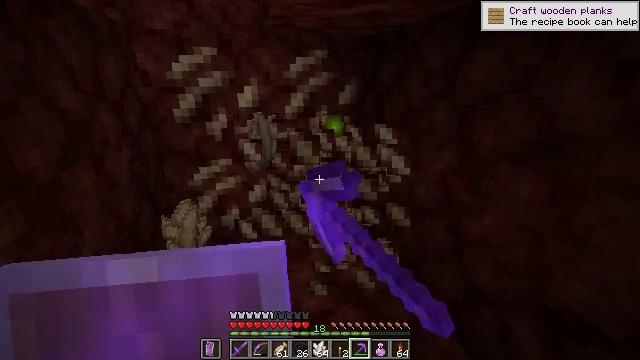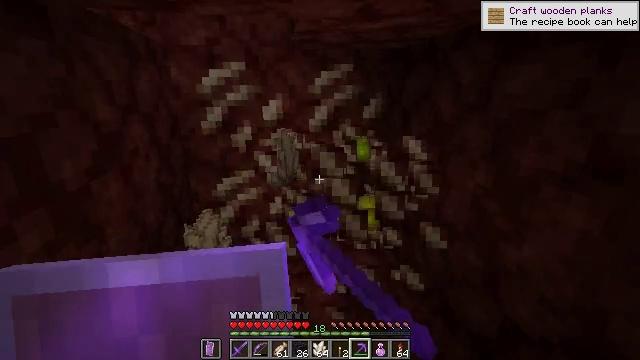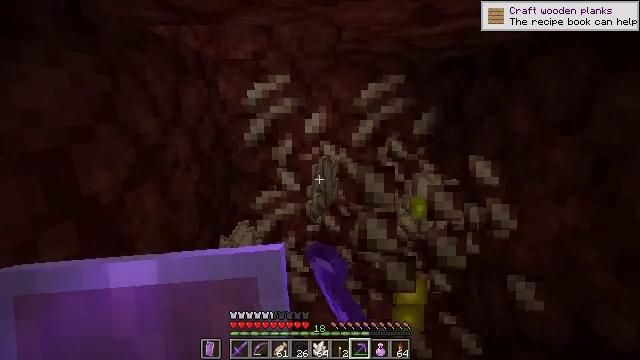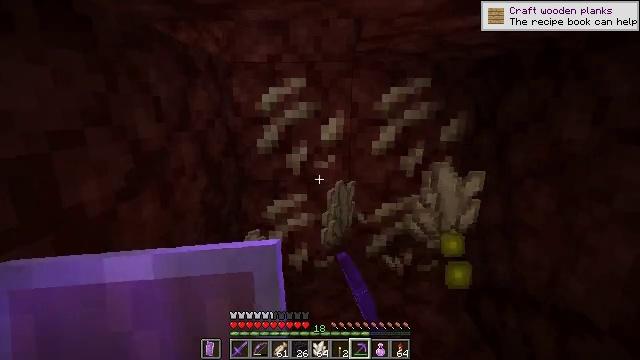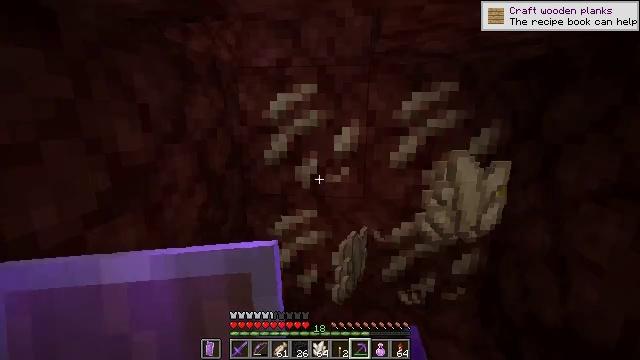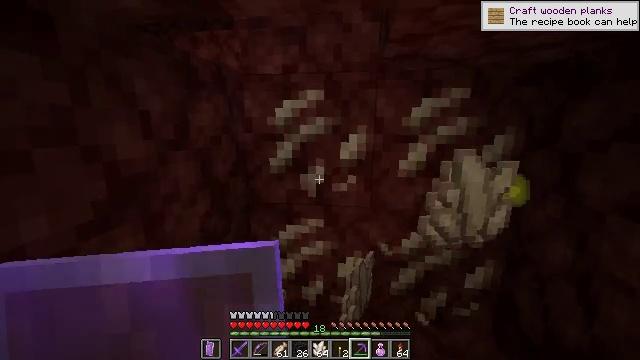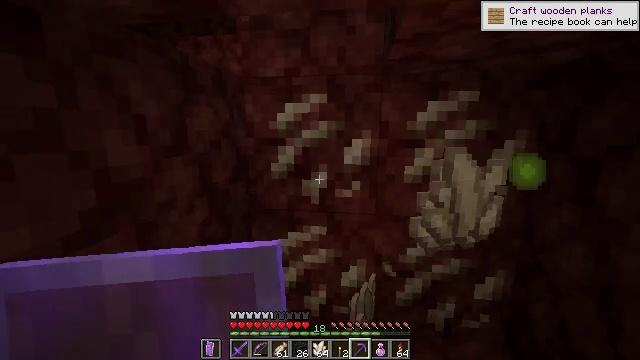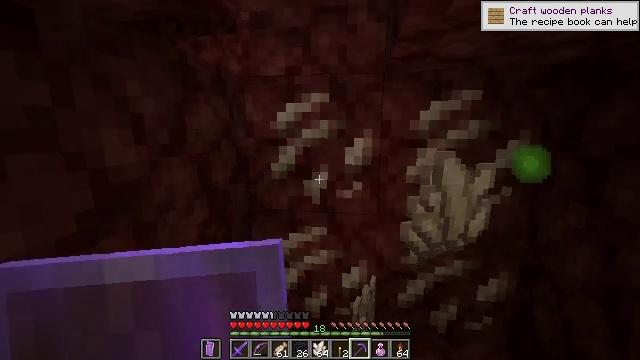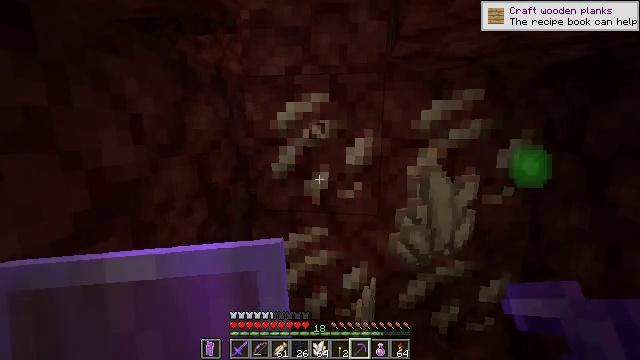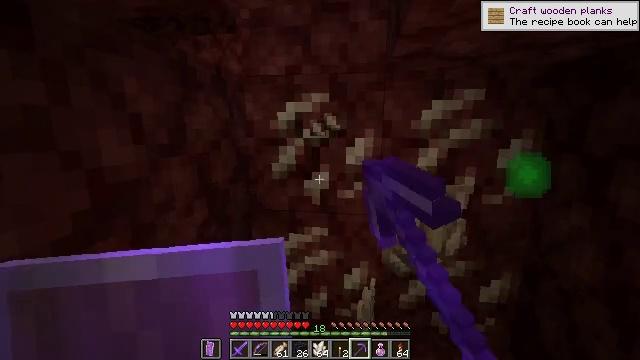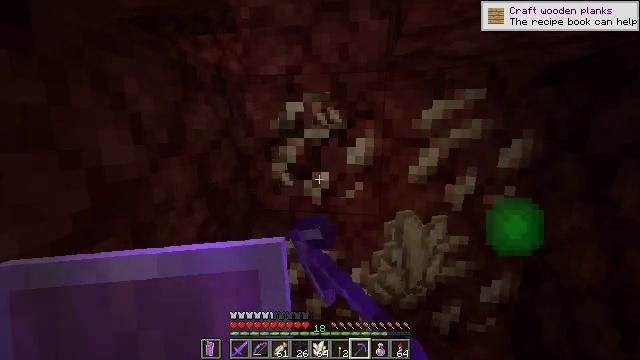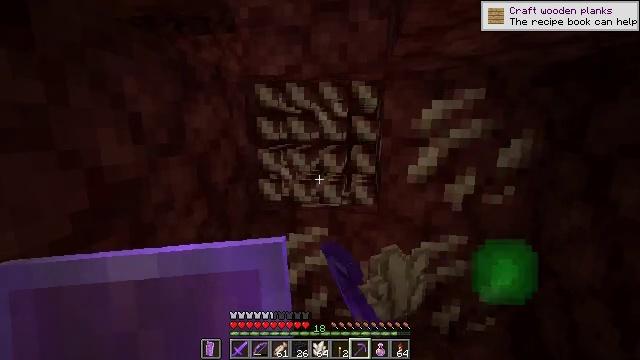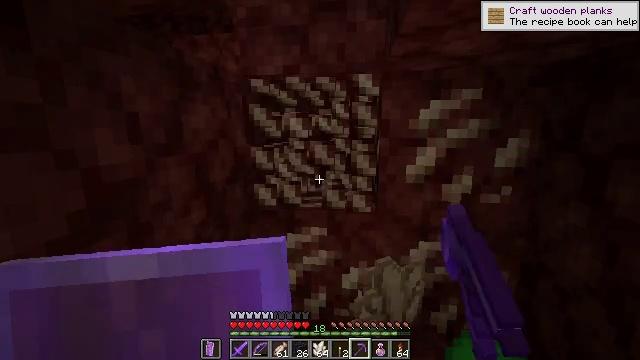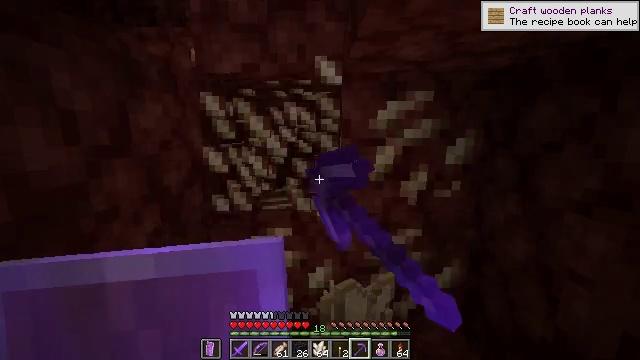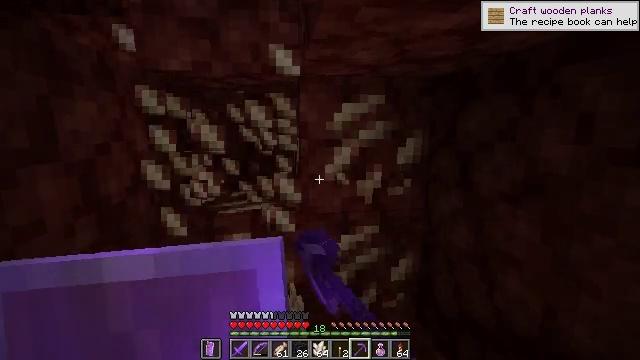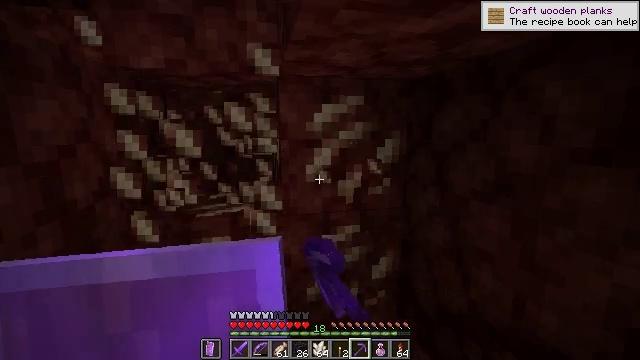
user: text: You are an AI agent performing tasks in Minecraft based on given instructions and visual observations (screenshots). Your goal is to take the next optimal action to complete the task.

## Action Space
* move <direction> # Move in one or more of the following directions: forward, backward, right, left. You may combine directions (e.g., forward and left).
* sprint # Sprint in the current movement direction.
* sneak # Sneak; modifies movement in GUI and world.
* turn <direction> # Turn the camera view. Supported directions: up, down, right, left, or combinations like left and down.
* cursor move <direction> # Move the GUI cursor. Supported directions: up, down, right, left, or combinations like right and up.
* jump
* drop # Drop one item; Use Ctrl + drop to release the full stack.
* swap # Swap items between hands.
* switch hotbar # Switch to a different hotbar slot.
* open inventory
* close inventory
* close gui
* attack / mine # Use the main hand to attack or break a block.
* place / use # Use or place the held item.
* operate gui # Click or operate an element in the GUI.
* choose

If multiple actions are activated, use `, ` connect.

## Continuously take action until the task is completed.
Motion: motion action
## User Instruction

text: Gather nether quartz ore with a pickaxe.
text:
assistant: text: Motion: move forward, turn left and up, attack / mine
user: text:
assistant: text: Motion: move forward, turn left and up
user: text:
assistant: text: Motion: move forward, turn left and up
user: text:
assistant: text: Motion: turn left and up
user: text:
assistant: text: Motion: turn left and up
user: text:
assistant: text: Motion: no_op
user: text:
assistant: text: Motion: no_op
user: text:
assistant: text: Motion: attack / mine
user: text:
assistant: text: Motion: attack / mine
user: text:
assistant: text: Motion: attack / mine
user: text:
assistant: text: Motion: attack / mine
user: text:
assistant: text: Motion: attack / mine
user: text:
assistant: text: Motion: turn right, attack / mine
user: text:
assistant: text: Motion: turn right, attack / mine
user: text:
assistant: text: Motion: turn right, attack / mine
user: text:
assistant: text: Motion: attack / mine
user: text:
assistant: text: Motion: attack / mine
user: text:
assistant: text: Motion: attack / mine
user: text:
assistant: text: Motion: attack / mine
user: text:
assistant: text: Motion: turn left and down, attack / mine
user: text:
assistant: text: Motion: turn left and down, attack / mine
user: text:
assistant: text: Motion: attack / mine
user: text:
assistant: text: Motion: attack / mine
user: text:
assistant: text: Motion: attack / mine
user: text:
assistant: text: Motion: attack / mine
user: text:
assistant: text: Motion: attack / mine
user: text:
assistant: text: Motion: attack / mine
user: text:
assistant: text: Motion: no_op
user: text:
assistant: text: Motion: turn left and down
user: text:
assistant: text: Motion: turn left and down